Question: Here is the problem, unfortunately we <URL>.
So I had to change from using the latest jQuery 2.0+ back to <URL>.
Now we use a lot of jQuery to load up different sections of our dashboard, we 'fadeOut' previous screens and 'fadeIn' new screens. I thought I had fixed all of these problems with solutions I found <URL>.
However still having one more problem with the same error message below:
'''
Uncaught TypeError: Cannot set property 'cur' of undefined
'''

I've narrowed down the source to the function, which is used to switch out content.
Basically if I comment out this line from the function below:
'''
$content.fadeIn('fast');
'''
And replace it with
'''
$content.show();
'''
The problem is solved and we no longer get that 'cur' error.
How would you approach this problem that solves the 'Uncaught TypeError' in jQuery 1.9 'fadeIn' effect on '$content'?
'''
var loadResource = function(url, params, callback) {
WHOAT.networking.getToServerWithAjax(url, params, function (response) {
var $content = $($.parseHTML(response.trim()));
var $container = $('#dashboard-display');
var $content_to_hide = $container.children();
$.when($content_to_hide.fadeOut('fast')).then(function () {
$content.hide();
$container.append($content);
//$content.fadeIn('fast'); // <- buggy in 1.9.1
$content.show(); // <- works, but no fadeIn
$content_to_hide.remove();
if(callback) {
callback();
}
});
});
// CSS updates...
};
'''
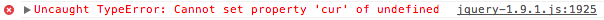
Answer: STRANGE!
Ok so maybe I'm a unique case, after fiddling around and going through jQuery and our templates. I narrowed it down to this particular template (Mako / Python):
'''
##conditional to determine with the template should inherit from the base page
##it shouldn't inherit from the base page is it is being inserted into the page using ajax
<%!
def inherit(context):
if context.get('isPage'):
return "base_dashboard.mak"
else:
return None
%>
<%inherit file="${inherit(context)}"/>
<div id="dashboard-profile-container">
<%include file="widgets/profile_widget.mak" />
</div>
<div class="spacer-div"></div>
'''
'''
<div class="spacer-div"></div>
'''
Basically the template above was loading the HTML for the page that was causing the problem. I triple checked the HTML, everything was good there, but for some reason this empty spacer div was causing that Undefined error

Maybe for some reason that extra HTML node was causing an issue when jQuery tried to render the page